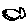
Label: fish